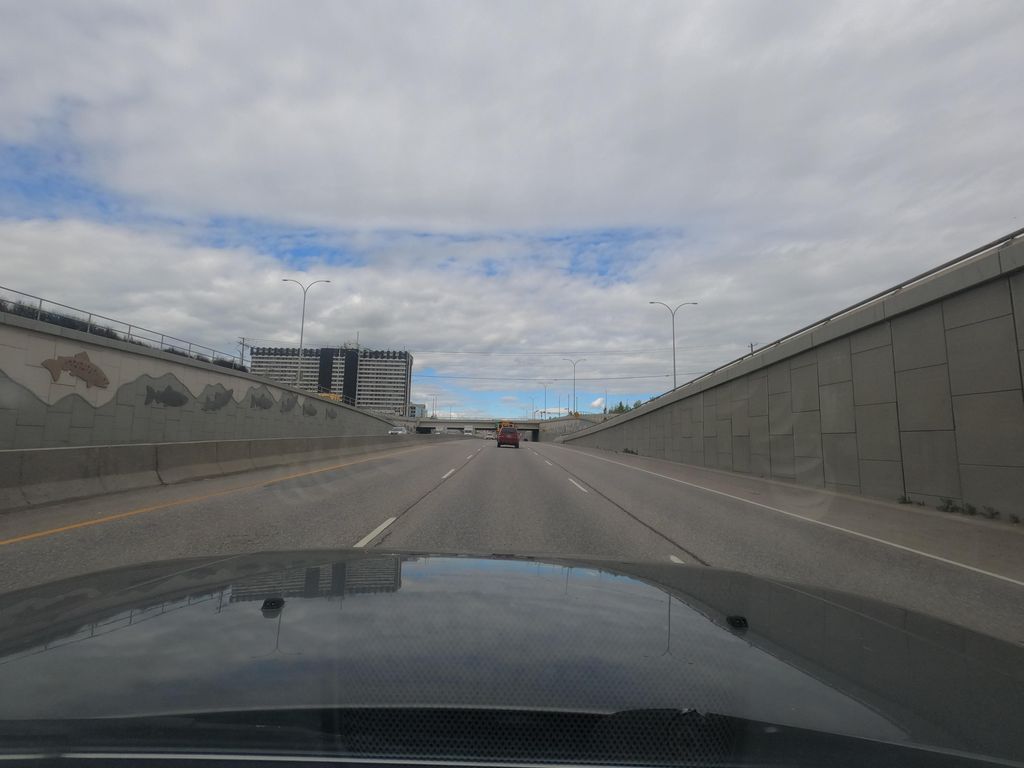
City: calgary